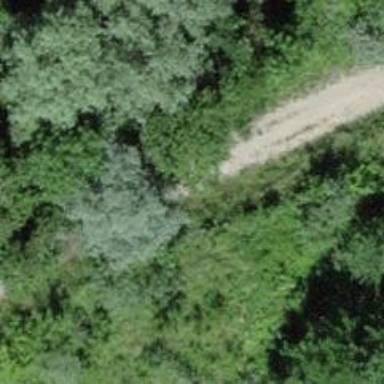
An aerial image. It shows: Gravel track with grade3 tracktype.